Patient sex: M
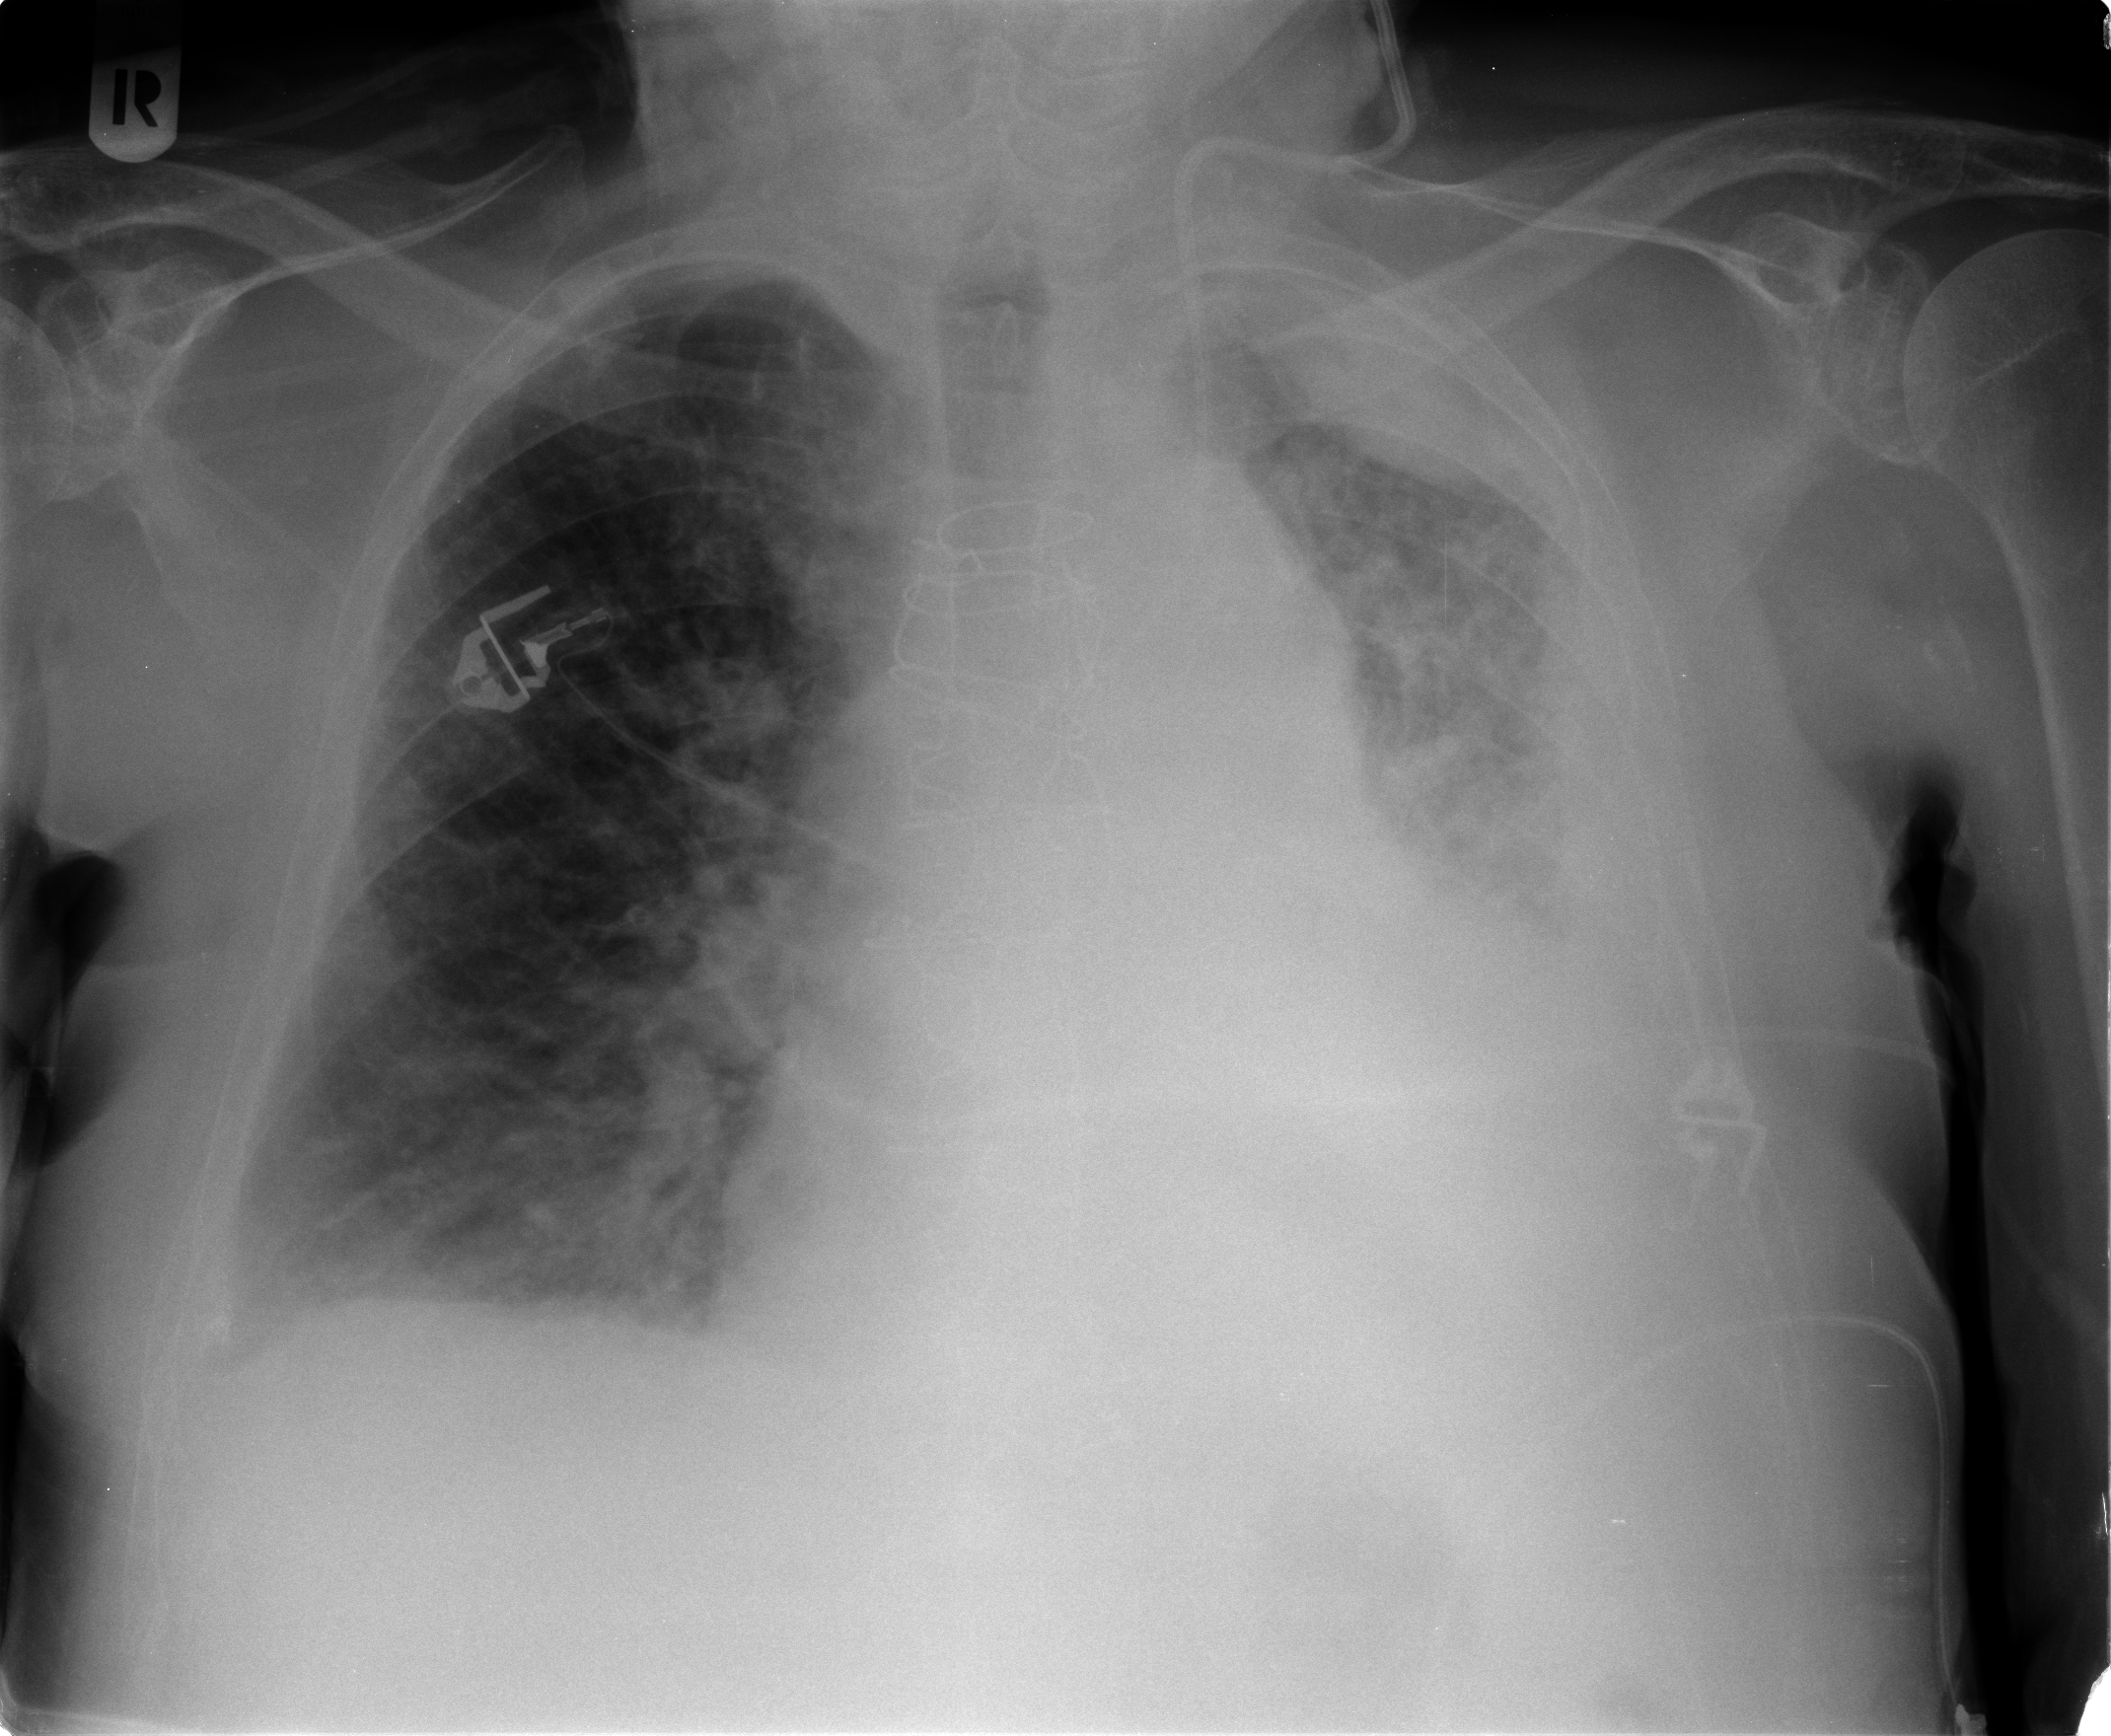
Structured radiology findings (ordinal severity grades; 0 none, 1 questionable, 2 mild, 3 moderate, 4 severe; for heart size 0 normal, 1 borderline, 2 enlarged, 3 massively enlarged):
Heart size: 2
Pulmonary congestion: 3
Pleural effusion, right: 1
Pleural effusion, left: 3
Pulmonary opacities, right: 2
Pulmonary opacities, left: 2
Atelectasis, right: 2
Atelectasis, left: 3